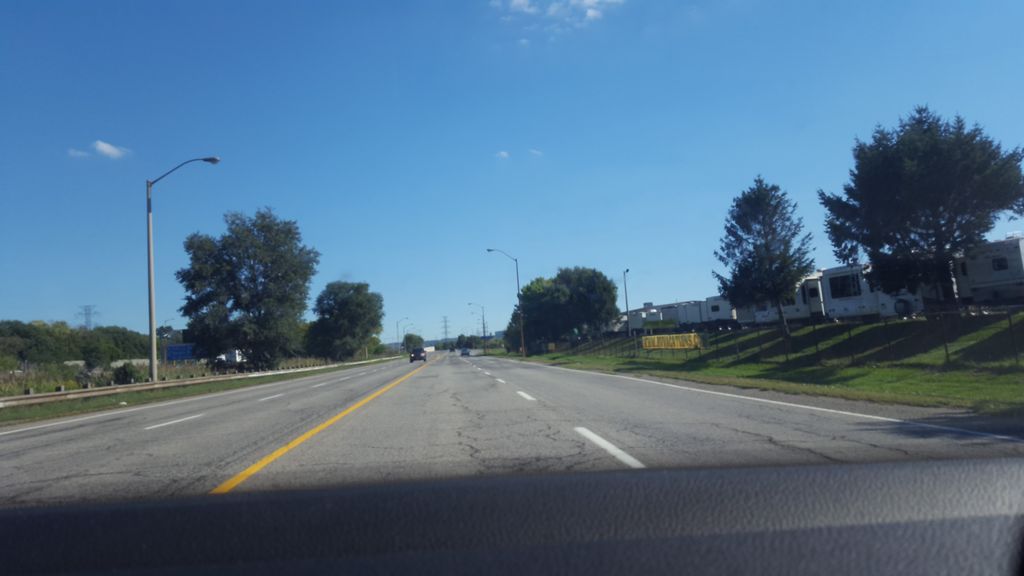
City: hamilton